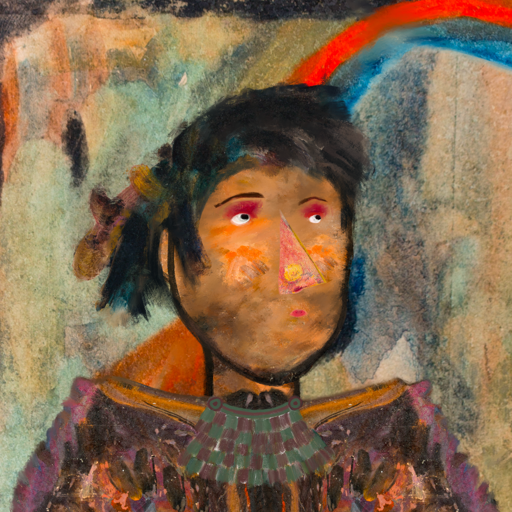
Background: Childish, Head And Neck Side: Gypsy_Queen, Face Side: Irani, Bust: Gypsy_Queen, Hair Side: Pipe, Head Accessory: Blank, Second Necklace: After_Raid, Necklace: Blank, Baby: Blank